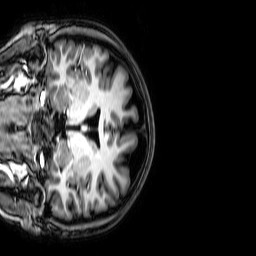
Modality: T1w
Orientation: coronal
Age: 22
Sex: female